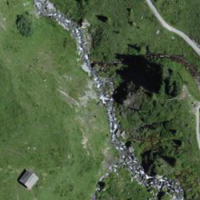
EUNIS habitat code: 26
Species observed at this site:
Gymnadenia conopsea